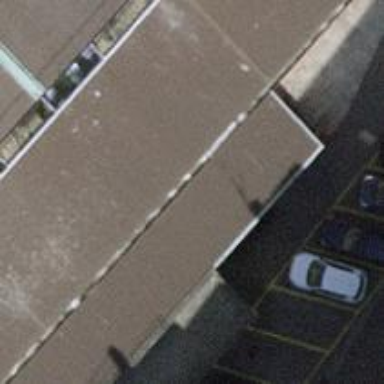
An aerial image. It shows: Car repair shop.